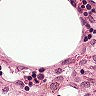
Metastatic tissue present: no